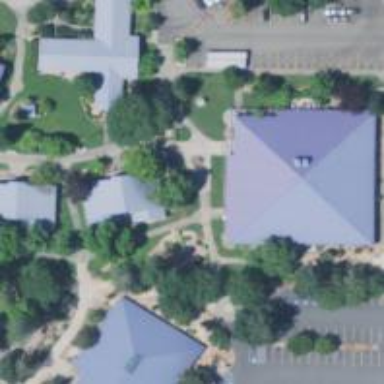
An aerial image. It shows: Building with blue roof.